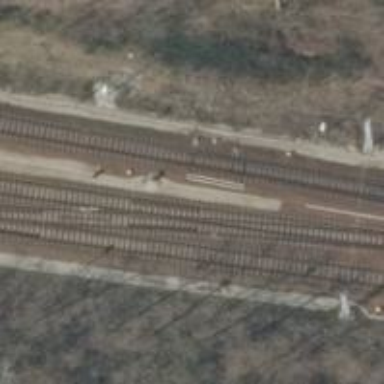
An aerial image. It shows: Railway switch with turnout to the right.